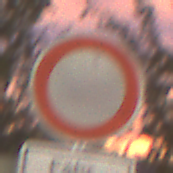
Verkehrszeichen: VerbotFahrzeugeAllerArt
Zusatzzeichen unten: SonstigeFahrzeugePersonengruppenFrei4
Umgebung: Outdoor, Urban
Tageszeit: SunriseSunset
Wetter: PartlyCloudy
Licht: Artificial
Jahreszeit: NotSpecified
Kontrast: HighContrast